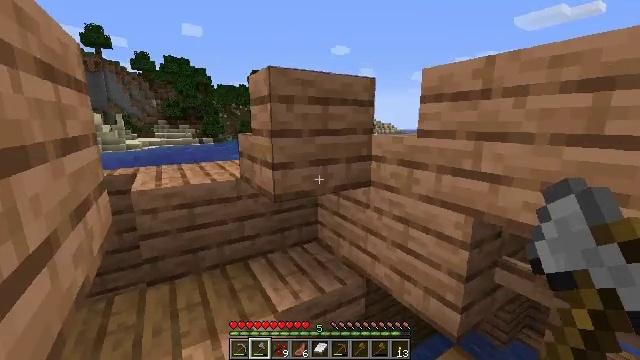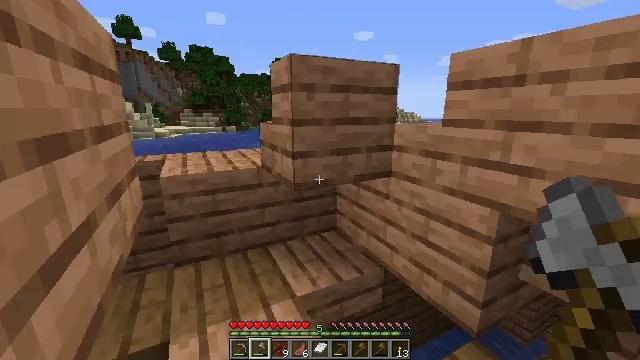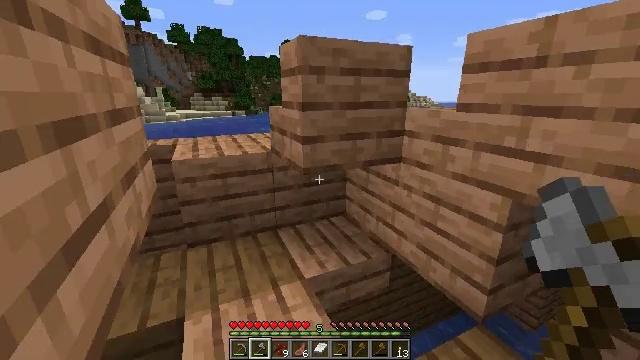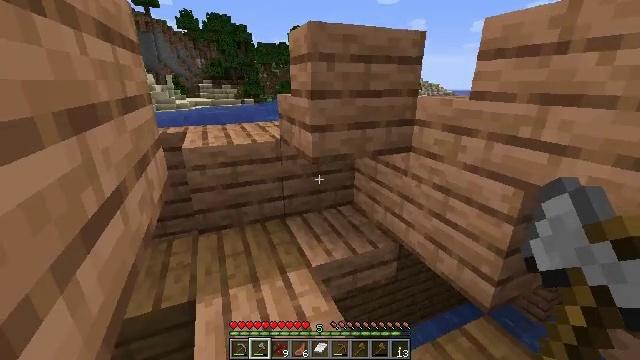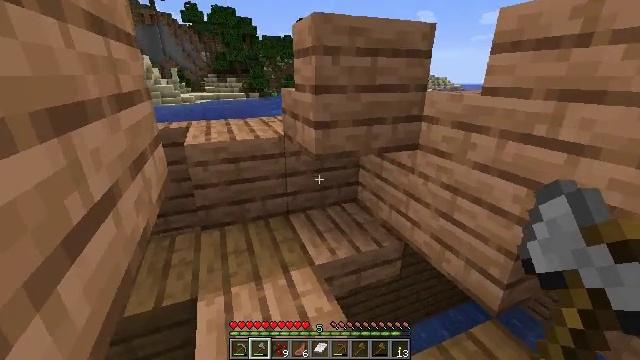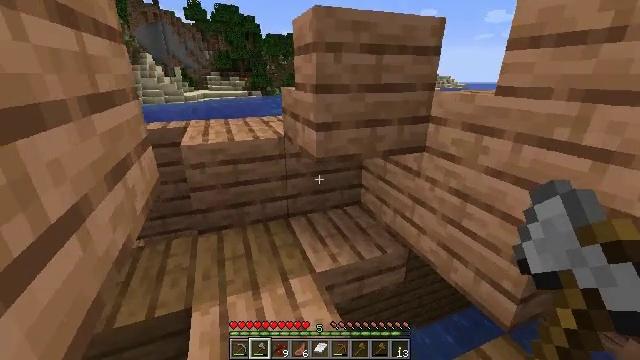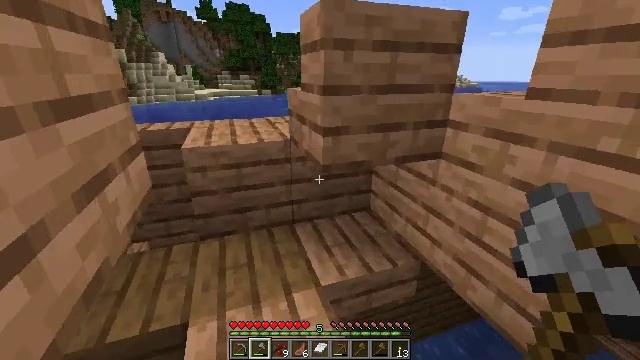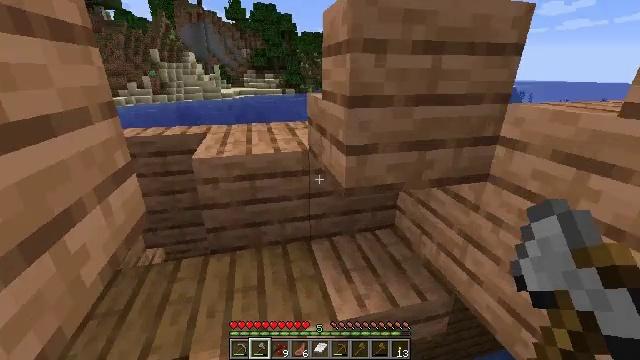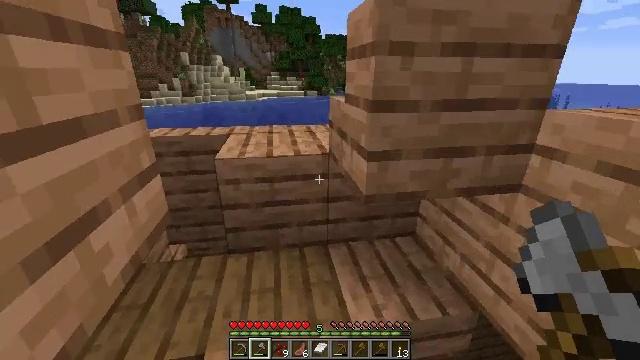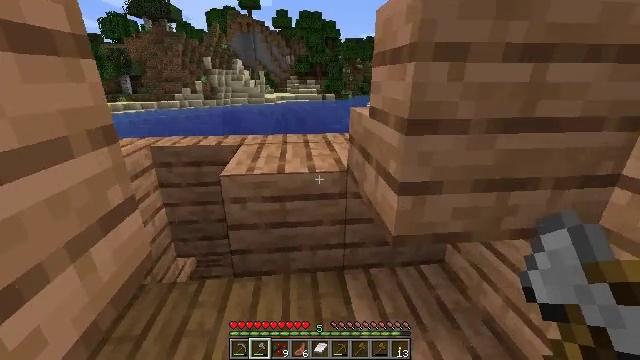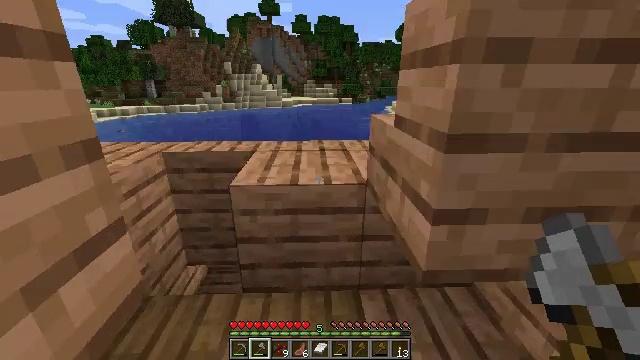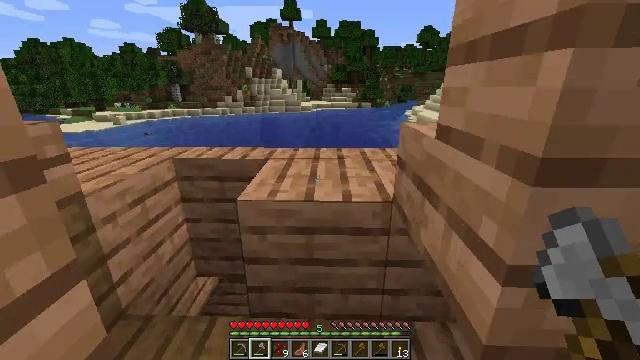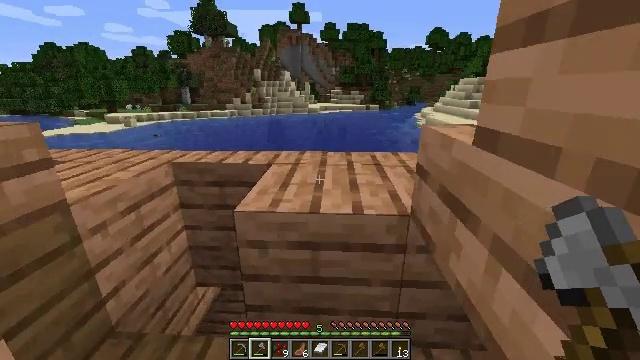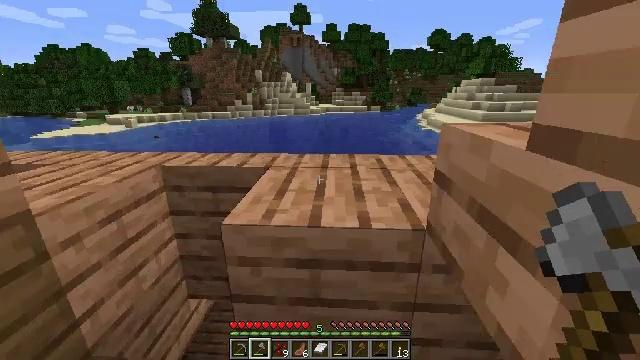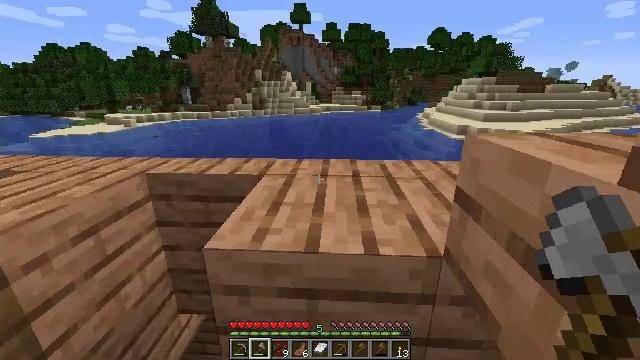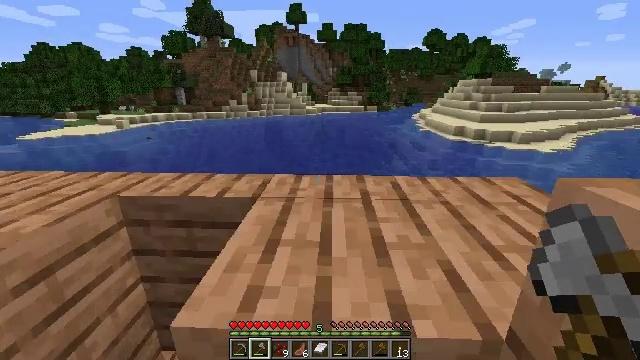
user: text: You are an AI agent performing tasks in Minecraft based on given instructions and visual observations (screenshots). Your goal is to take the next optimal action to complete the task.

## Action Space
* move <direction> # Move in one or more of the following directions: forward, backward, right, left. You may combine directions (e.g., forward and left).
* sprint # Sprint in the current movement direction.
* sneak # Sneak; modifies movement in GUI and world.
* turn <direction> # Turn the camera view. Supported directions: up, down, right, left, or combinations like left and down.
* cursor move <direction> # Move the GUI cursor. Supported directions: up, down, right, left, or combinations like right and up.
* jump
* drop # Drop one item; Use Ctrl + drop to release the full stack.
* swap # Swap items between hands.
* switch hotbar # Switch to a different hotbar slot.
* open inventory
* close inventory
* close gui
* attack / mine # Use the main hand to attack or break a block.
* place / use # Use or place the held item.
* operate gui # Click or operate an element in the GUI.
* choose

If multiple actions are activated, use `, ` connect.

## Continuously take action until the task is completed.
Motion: motion action
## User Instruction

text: Mine spruce planks to gather materials.
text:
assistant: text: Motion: turn left and down
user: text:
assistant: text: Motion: turn left and down
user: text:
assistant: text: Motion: turn left and down
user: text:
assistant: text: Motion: move forward, turn left and down
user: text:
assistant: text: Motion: move forward
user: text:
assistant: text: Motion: move forward, turn left
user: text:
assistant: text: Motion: move forward, turn left
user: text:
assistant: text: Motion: move forward, turn left
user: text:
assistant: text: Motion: move forward, turn left
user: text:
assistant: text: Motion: move forward, turn left
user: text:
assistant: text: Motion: move forward, turn left
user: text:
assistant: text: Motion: move forward, turn left
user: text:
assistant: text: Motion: move forward
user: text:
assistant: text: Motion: move forward
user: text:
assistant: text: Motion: move forward and move left
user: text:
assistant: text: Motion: move forward and move left, turn right
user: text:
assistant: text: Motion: move forward and move left, turn right
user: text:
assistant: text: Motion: move forward and move left, turn right
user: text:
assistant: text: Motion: move forward, turn right, jump
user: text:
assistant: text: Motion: move forward, turn right, jump
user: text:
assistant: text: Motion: move forward, turn right and down, jump
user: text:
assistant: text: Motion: move forward, turn right and down, jump
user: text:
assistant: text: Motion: move forward, turn right and down
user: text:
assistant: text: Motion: move forward, turn right
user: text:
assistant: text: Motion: move forward and move left, turn right
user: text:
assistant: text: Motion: move forward and move left, turn right
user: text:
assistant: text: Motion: move forward and move left, turn right and down
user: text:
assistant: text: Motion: move forward and move left, turn right and down
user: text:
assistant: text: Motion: move forward, turn right and down
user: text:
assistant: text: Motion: move forward, turn right